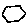
Label: hexagon